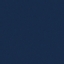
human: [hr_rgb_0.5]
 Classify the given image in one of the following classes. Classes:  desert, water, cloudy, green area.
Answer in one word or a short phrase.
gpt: water